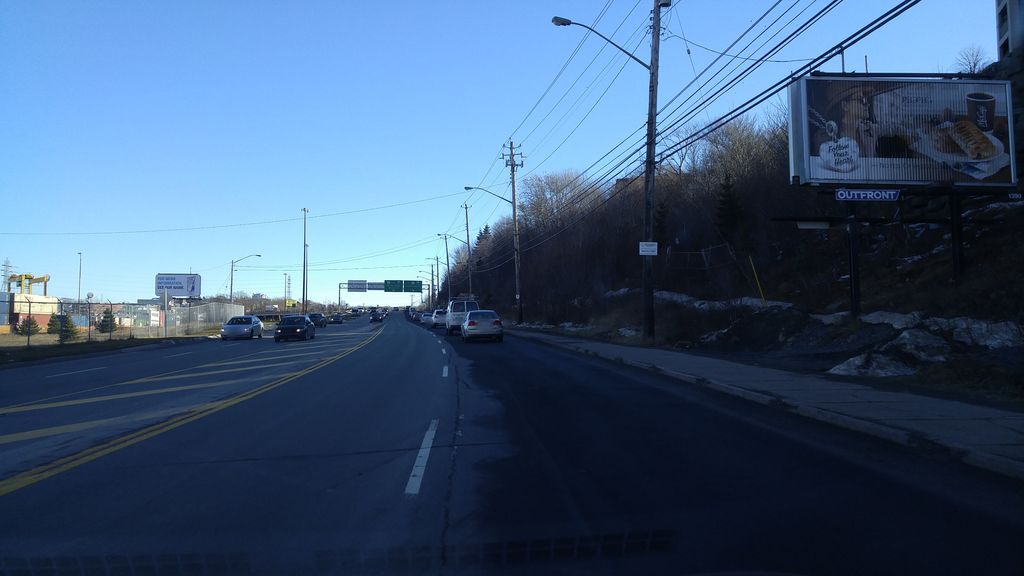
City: halifax